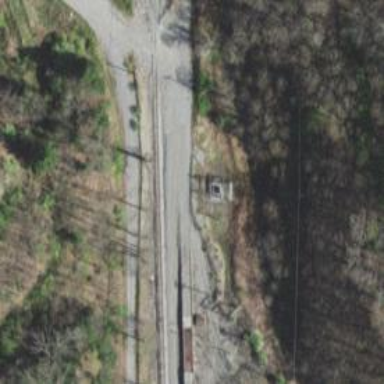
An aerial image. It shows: Railway track.